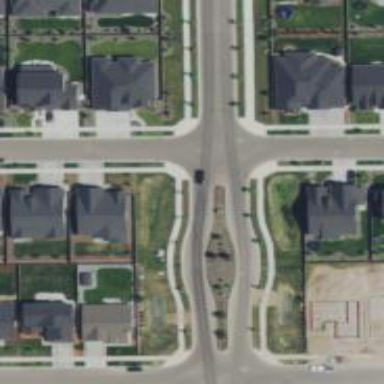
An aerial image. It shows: Unmarked crossing on the road.